Field crop: maize
Growth stage: 2
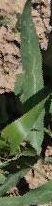
Species: maize